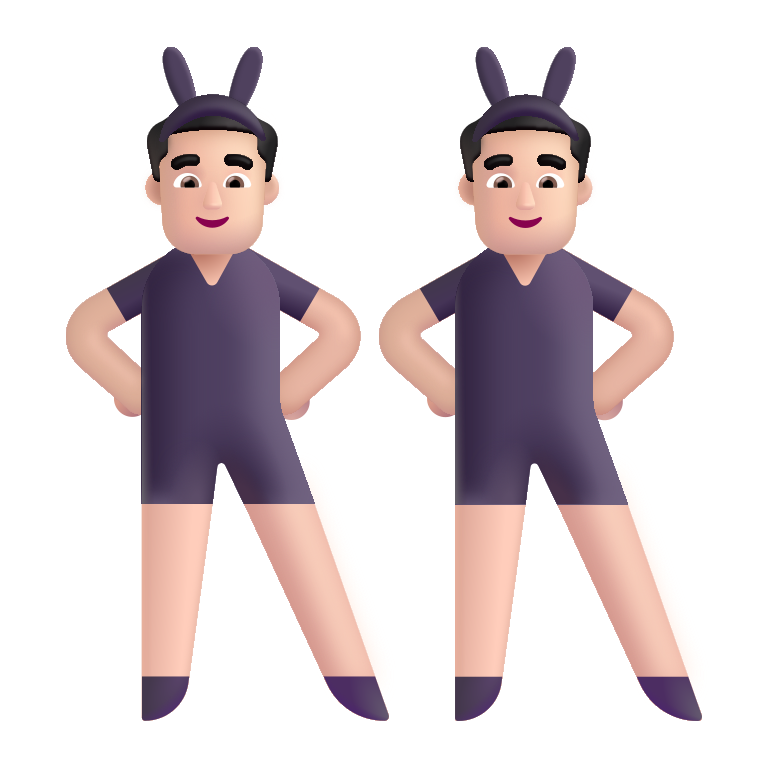
man with bunny ears color light